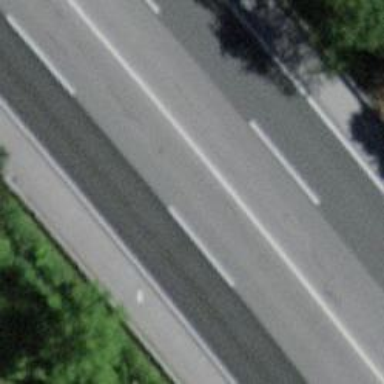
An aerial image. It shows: Motorway junction.